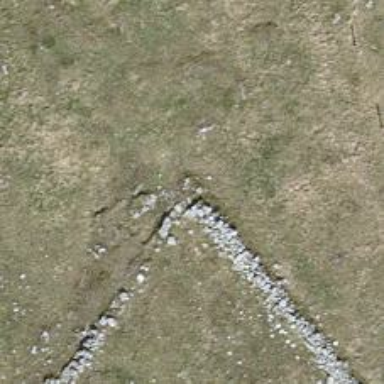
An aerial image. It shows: Dry stone wall barrier.